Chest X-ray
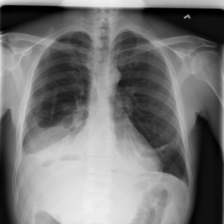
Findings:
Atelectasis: negative
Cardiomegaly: negative
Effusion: negative
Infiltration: negative
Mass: negative
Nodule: negative
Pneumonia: negative
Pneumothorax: negative
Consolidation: negative
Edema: negative
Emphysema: negative
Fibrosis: negative
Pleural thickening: negative
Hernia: negative